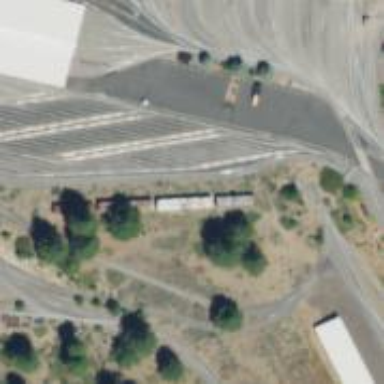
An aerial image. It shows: Miniature railway located in service yard.